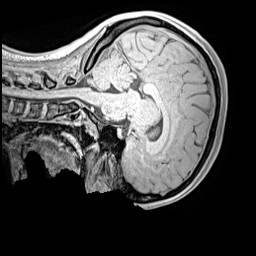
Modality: MP2RAGE
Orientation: sagittal
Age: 13
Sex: female
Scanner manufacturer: siemens
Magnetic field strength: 3 T
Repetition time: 4 s
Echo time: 0.00299 s